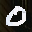
Label: 0